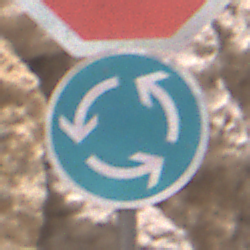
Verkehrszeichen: Kreisverkehr
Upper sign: Stop
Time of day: Midday
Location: Outdoor (Urban)
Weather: PartlyCloudy
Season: NotSpecified
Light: Natural